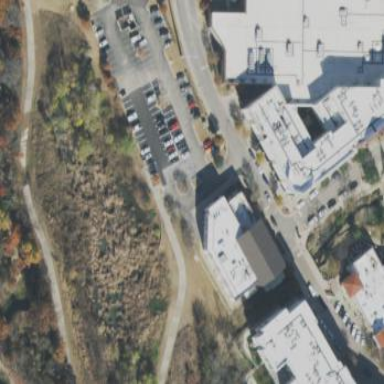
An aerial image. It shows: Commercial building.